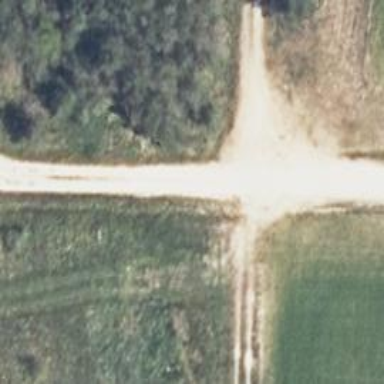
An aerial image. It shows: Dirt track road with grade 4 tracktype.